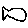
Label: fish